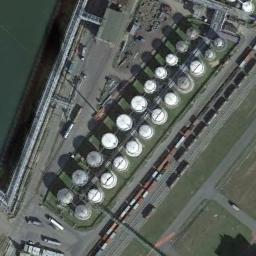
Label: storage tanks